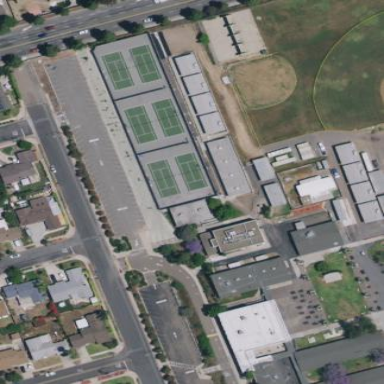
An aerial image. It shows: Tennis court on the leisure land pitch.